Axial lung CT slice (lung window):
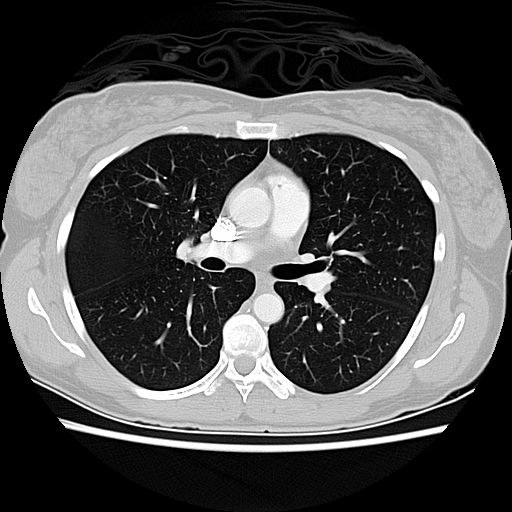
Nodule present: no